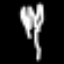
Label: fork